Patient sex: M
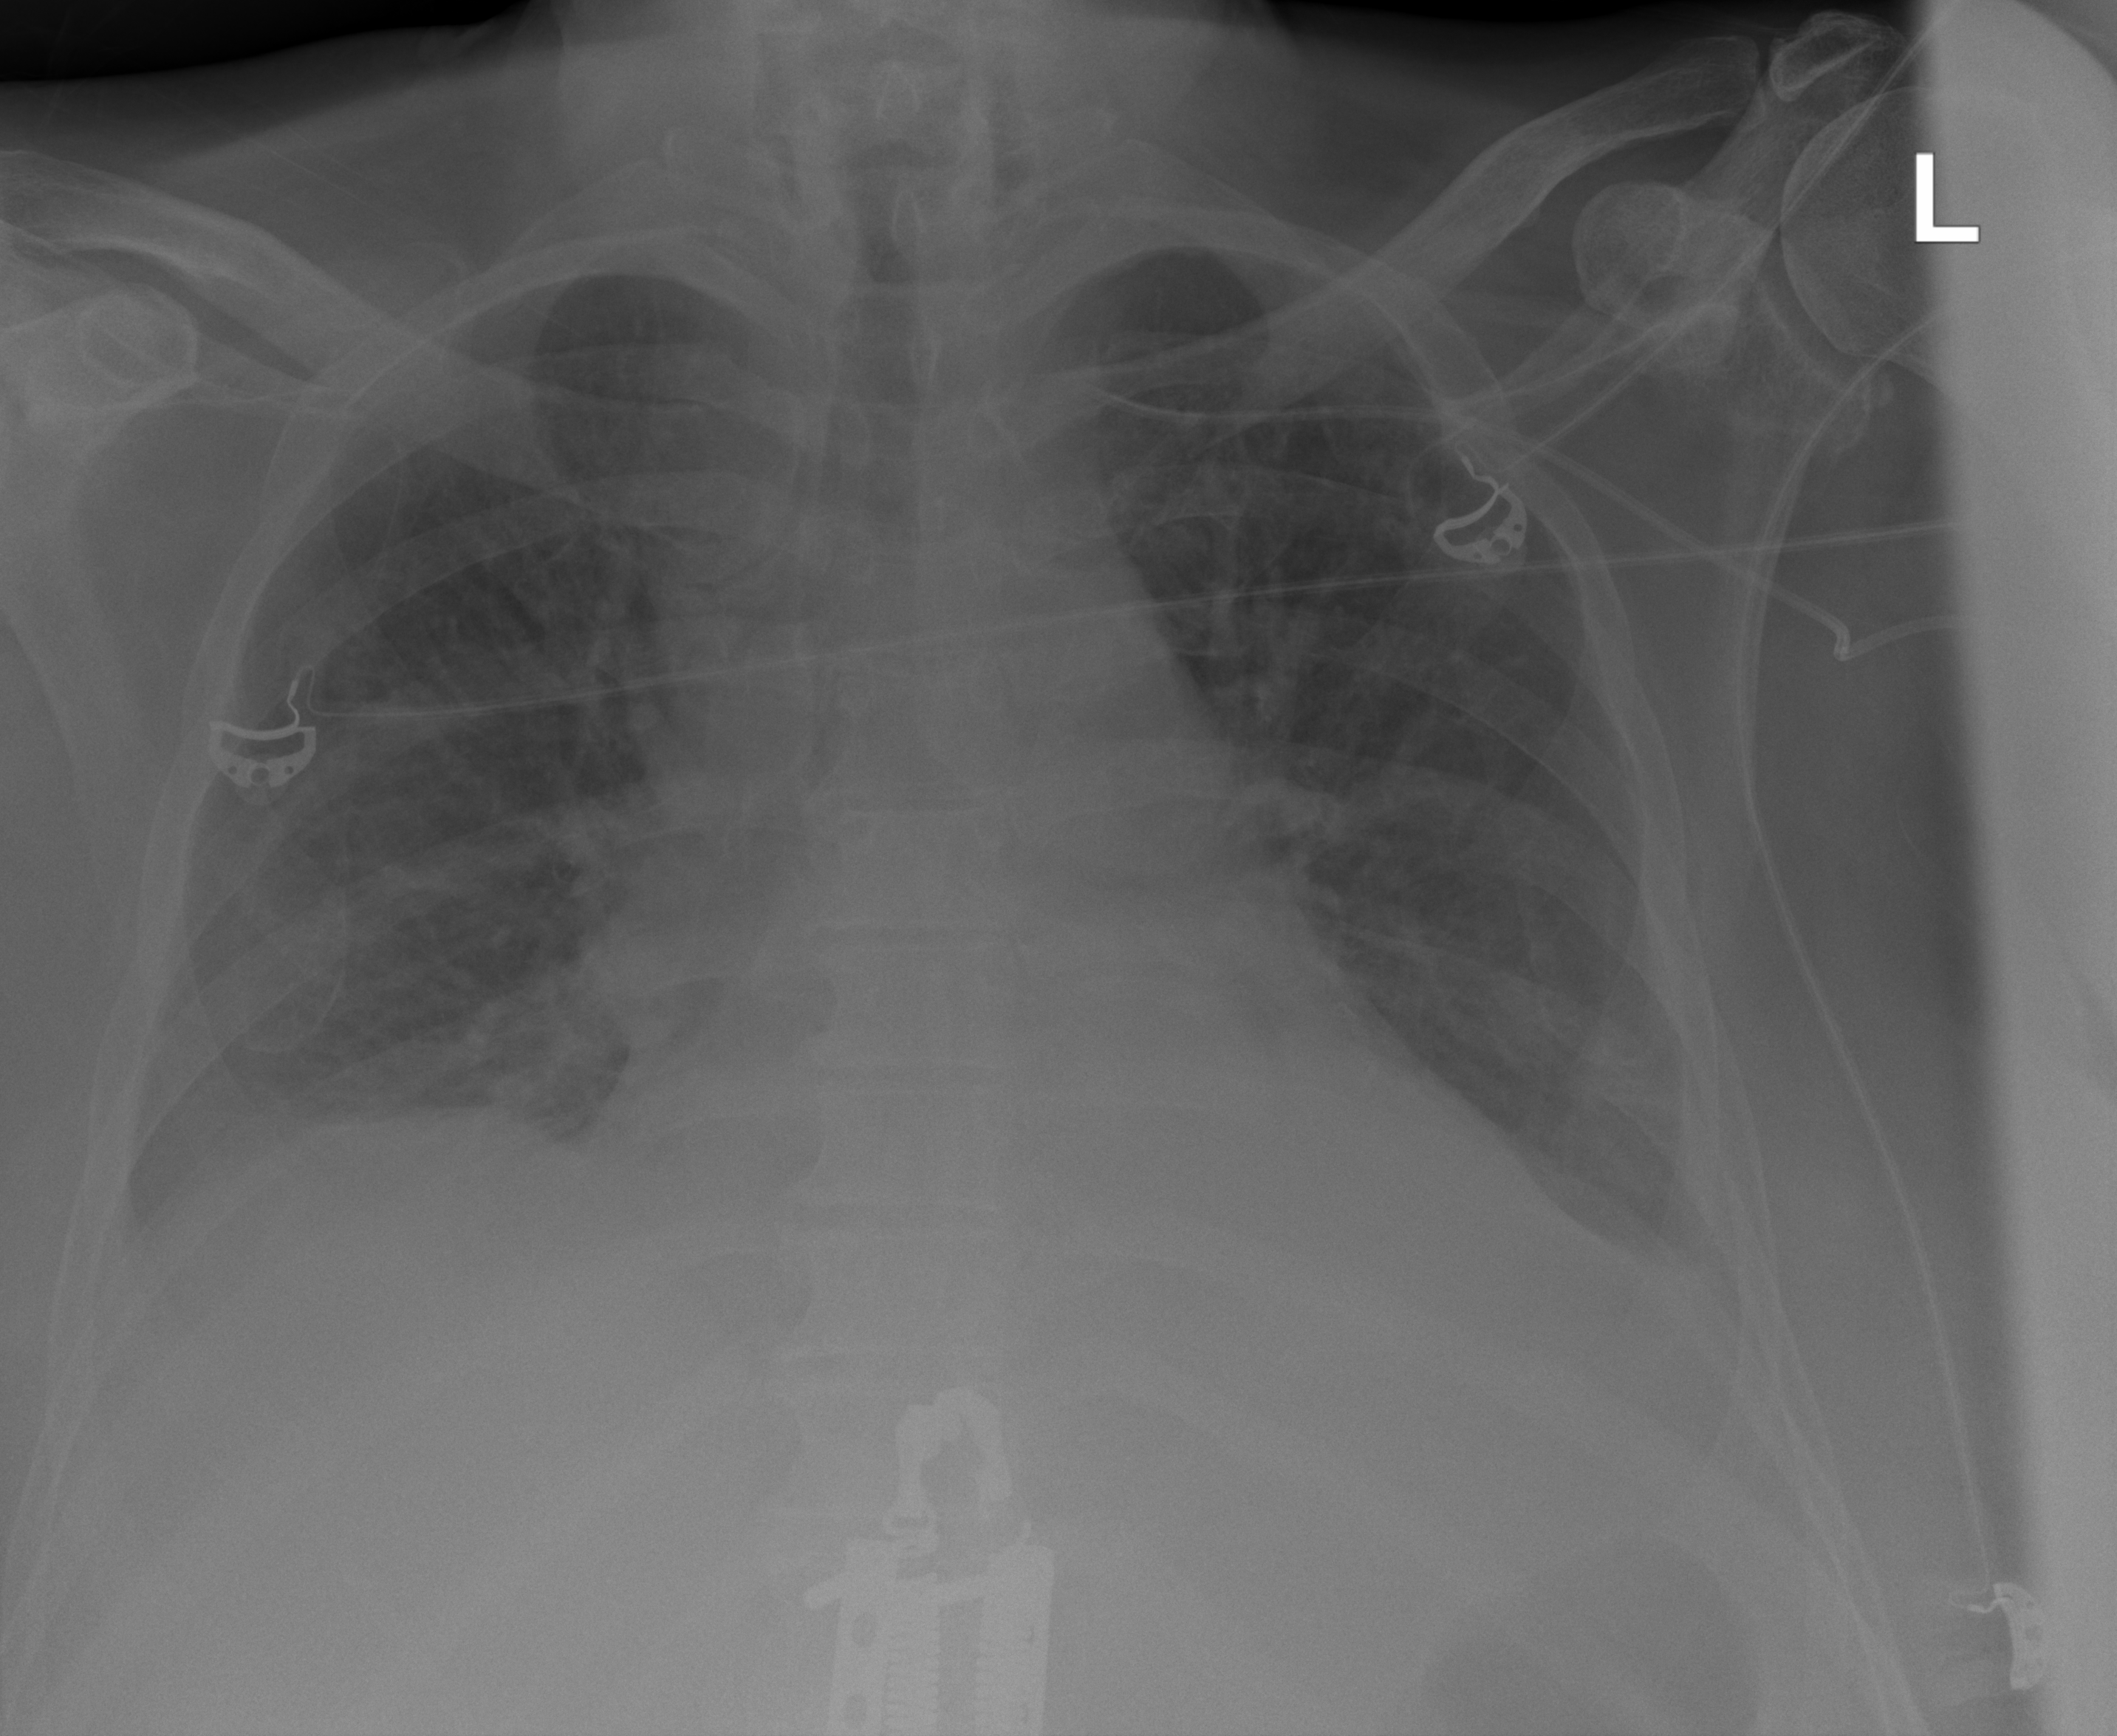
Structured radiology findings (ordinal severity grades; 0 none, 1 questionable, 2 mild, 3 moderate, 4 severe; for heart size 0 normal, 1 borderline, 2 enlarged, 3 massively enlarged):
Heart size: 2
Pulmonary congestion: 2
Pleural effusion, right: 2
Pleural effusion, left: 2
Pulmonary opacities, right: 1
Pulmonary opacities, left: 0
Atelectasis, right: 2
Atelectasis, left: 2